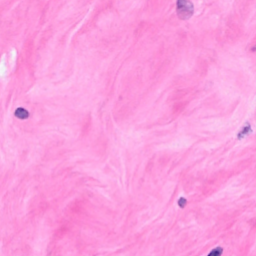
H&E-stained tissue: Breast